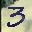
Label: 3